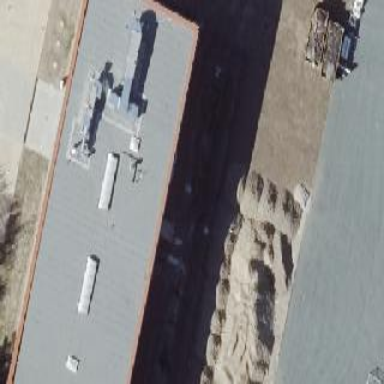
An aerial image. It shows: School building with flat roof.